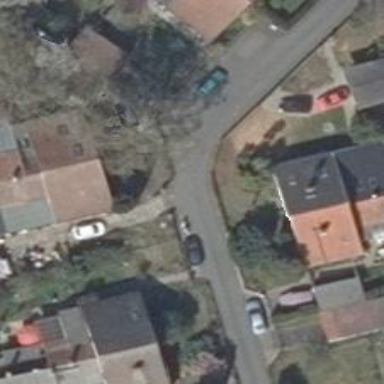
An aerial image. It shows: Residential road with asphalt surface.